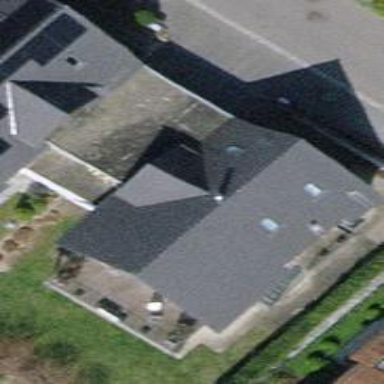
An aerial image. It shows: View of roof of building.